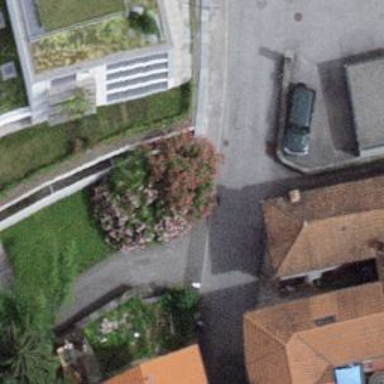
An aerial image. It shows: Residential road with asphalt surface and no sidewalk.